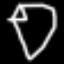
Label: diamond